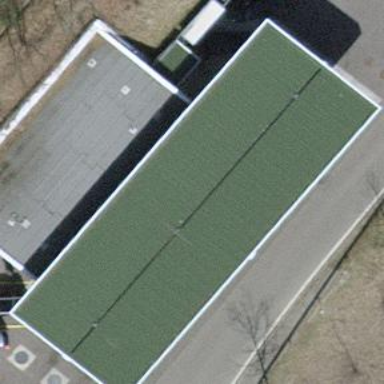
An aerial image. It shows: View of roof of building.